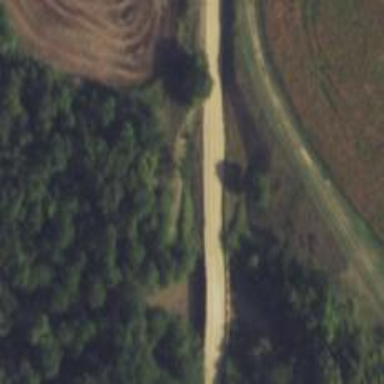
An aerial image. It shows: Unclassified road with bridge.